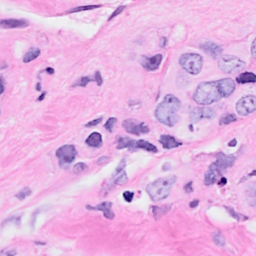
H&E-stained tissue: Breast